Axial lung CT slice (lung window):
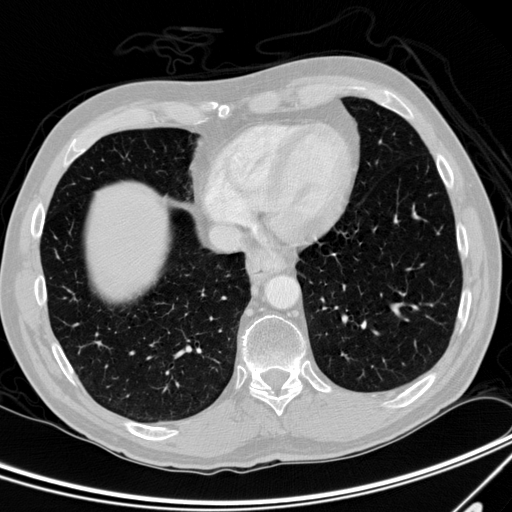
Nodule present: no